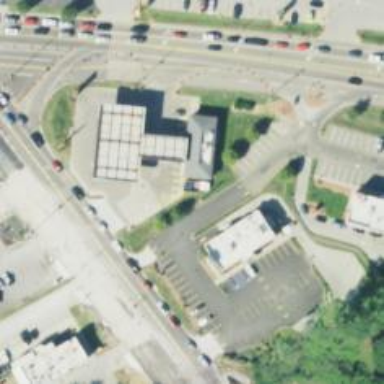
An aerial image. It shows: Convenience shop.